Field crop: maize
Growth stage: 2
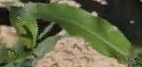
Species: maize